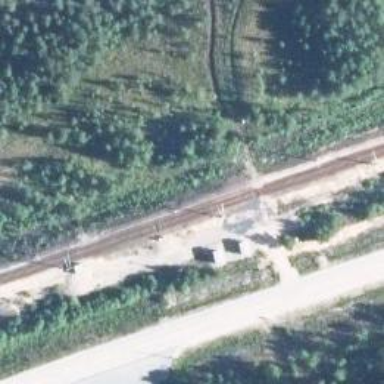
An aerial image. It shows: Railway track with continuous electrified contact lines.